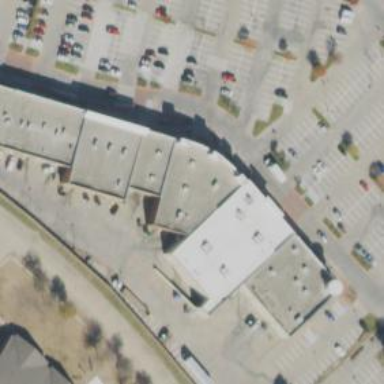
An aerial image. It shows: Retail building.